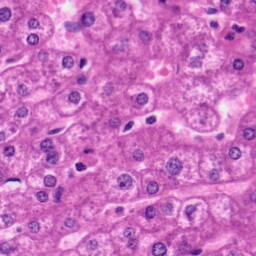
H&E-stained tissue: Liver